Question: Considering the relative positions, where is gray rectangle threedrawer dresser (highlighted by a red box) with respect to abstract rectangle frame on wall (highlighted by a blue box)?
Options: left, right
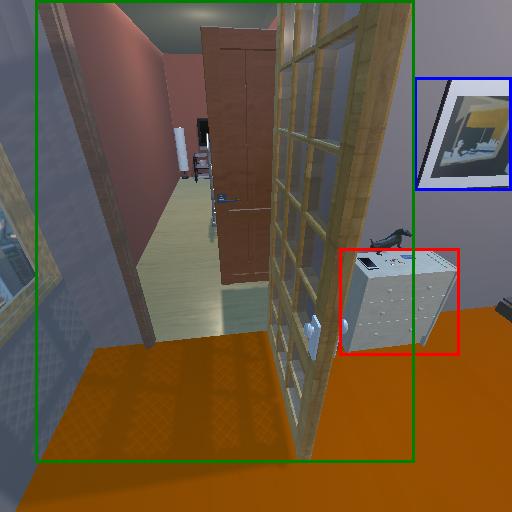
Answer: left